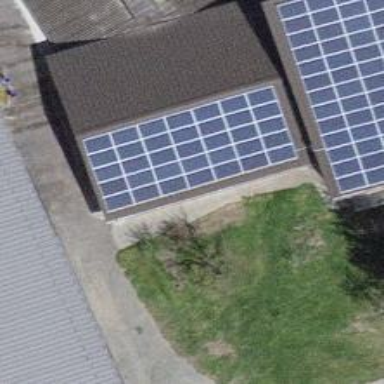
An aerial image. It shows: Solar power generator utilizing photovoltaic technology with solar photovoltaic panels.